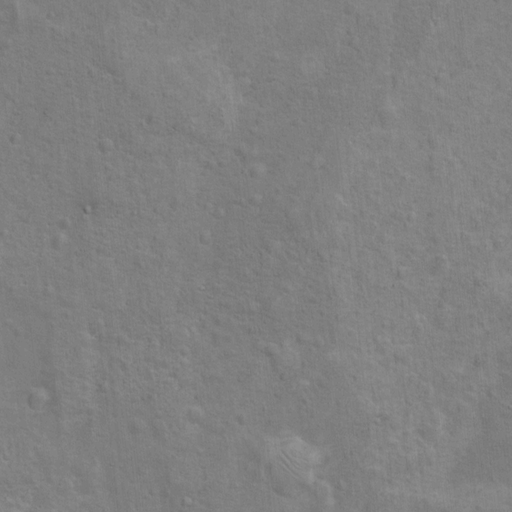
Classes present: Background